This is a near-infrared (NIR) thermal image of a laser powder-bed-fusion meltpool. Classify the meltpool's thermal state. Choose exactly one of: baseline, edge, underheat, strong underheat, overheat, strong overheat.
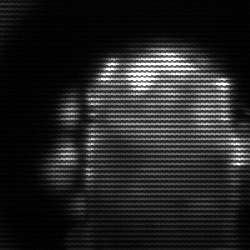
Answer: baseline